Field crop: maize
Growth stage: 2
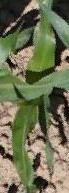
Species: maize